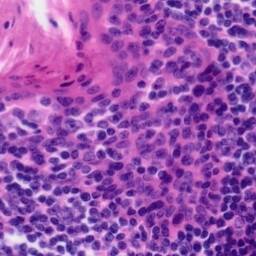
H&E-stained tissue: Tonsil